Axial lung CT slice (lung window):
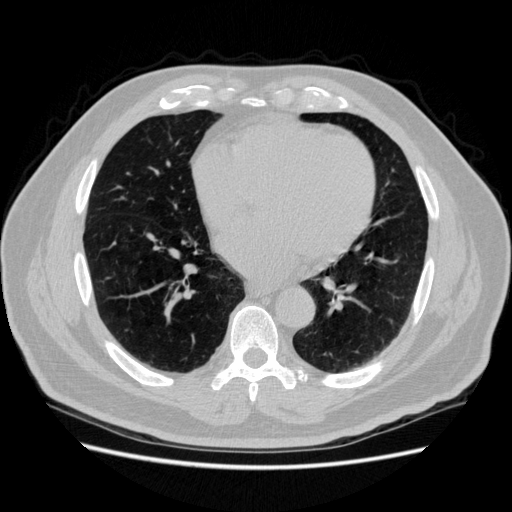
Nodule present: no